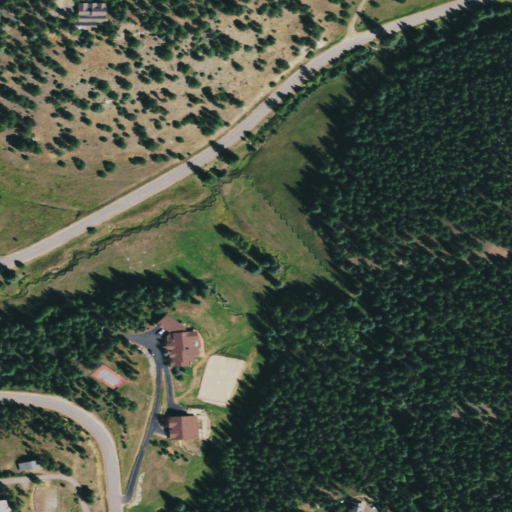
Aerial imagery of valley in Colorado named Snyder Gulch containing evergreen forest, shrub, open development, woody wetlands, and low intensity development